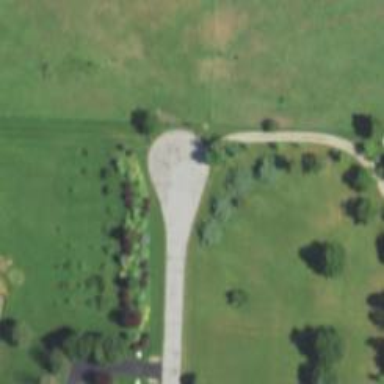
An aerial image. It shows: Turning circle on the road.